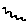
Label: zigzag